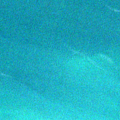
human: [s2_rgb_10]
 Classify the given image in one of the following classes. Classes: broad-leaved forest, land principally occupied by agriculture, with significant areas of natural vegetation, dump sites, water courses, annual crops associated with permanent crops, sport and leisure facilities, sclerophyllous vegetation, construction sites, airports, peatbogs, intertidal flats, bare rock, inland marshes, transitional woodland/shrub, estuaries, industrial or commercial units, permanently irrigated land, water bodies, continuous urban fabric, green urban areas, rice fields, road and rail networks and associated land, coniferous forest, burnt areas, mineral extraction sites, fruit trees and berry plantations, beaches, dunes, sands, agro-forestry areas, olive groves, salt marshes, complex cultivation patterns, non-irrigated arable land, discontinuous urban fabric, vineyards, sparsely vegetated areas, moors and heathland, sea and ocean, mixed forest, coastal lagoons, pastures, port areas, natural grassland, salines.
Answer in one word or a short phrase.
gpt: estuaries